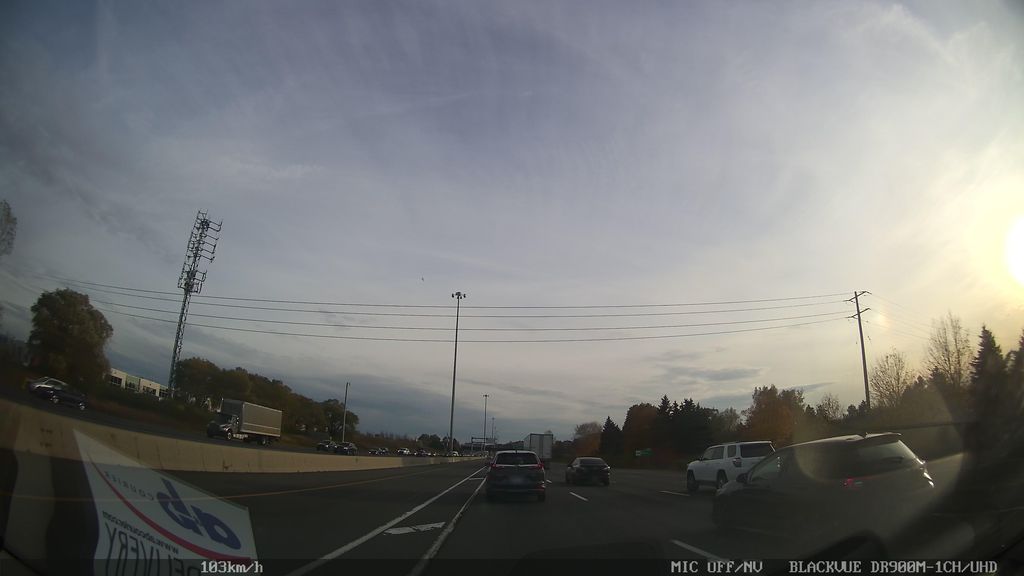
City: toronto